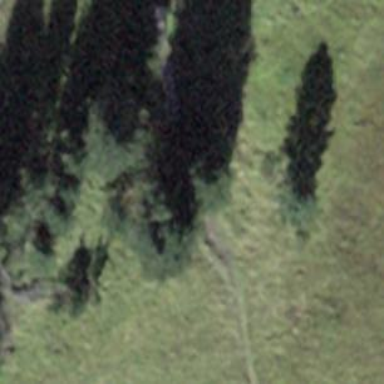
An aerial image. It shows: Path.